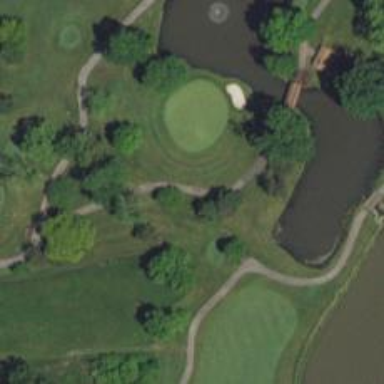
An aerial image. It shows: Path for both road and golf.